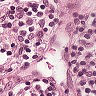
Metastatic tissue present: no